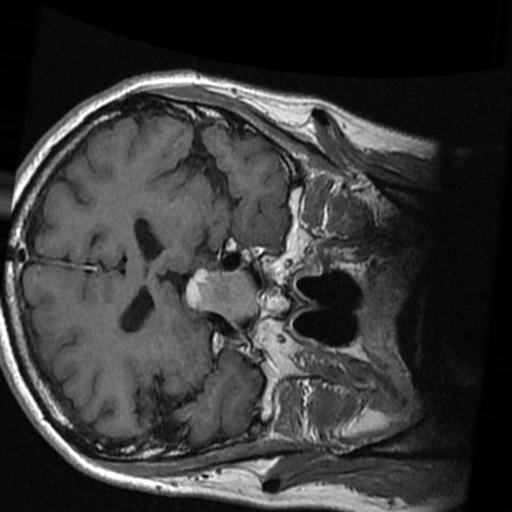
Label: brain_tumor